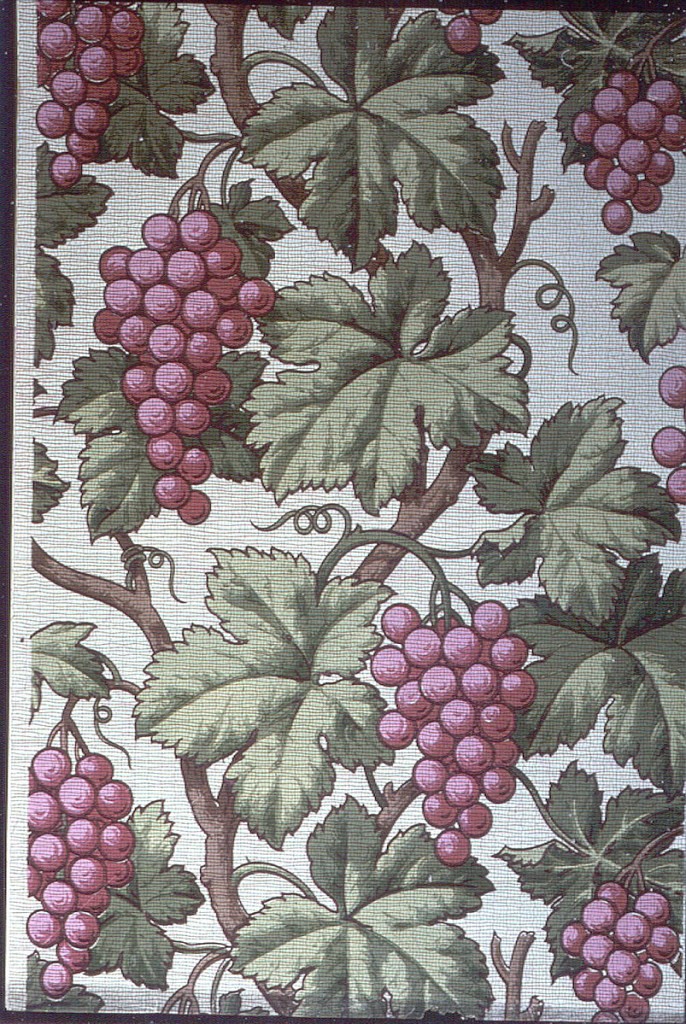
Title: Sidewall - sample
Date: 1906–08
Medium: Machine-printed
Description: Large clusters of red grapes hanging from vines. Printed on patterned tan ground.